Field crop: maize
Growth stage: 2
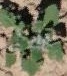
Species: chenopodium